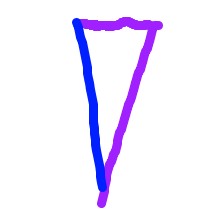
Shape: triangle